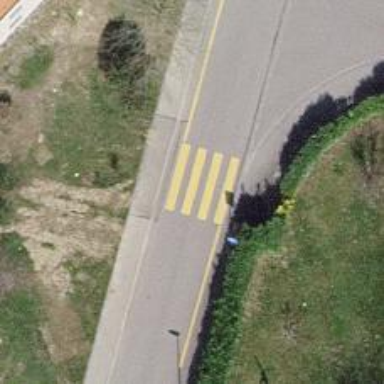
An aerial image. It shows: Zebra crossing on the road.